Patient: sex M, age 52
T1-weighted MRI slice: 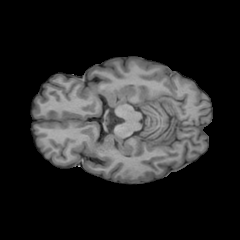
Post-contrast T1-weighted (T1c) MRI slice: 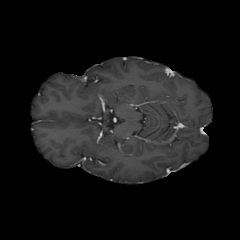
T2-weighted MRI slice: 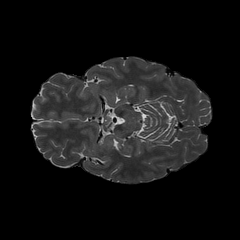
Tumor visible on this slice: no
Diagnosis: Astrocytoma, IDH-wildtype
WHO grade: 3